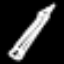
Label: pencil